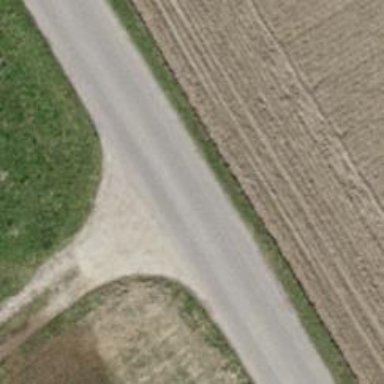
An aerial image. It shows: Track with grade 3 pebblestone surface.